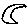
Label: moon